Question: I am new to iOS development. Currently, I am trying to get data from a .plist file and showing on . While running the application, Xcode didn't provide any error, But my application shows nothing but this

Here is my code
'''
#import <UIKit/UIKit.h>
@interface TestAppTableViewController : UITableViewController
@property (nonatomic,strong) NSArray *content;
@end
'''
'''
#import "TestAppTableViewController.h"
@interface TestAppTableViewController ()
@end
@implementation TestAppTableViewController
@synthesize content = _content;
- (NSArray *) content{
if (!_content) {
_content = [[NSArray alloc]initWithContentsOfFile:[[NSBundle mainBundle] pathForResource:@"Data" ofType:@"plist"]];
}
return _content;
}
- (id)initWithStyle:(UITableViewStyle)style
{
self = [super initWithStyle:style];
if (self) {
// Custom initialization
}
return self;
}
- (void)viewDidLoad
{
[super viewDidLoad];
// Uncomment the following line to preserve selection between presentations.
// self.clearsSelectionOnViewWillAppear = NO;
// Uncomment the following line to display an Edit button in the navigation bar for this view controller.
// self.navigationItem.rightBarButtonItem = self.editButtonItem;
}
- (void)didReceiveMemoryWarning
{
[super didReceiveMemoryWarning];
// Dispose of any resources that can be recreated.
}
#pragma mark - Table view data source
- (NSInteger)numberOfSectionsInTableView:(UITableView *)tableView
{
// Return the number of sections.
return 0;
}
- (NSInteger)tableView:(UITableView *)tableView numberOfRowsInSection:(NSInteger)section
{
// Return the number of rows in the section.
return [self.content count];
}
- (UITableViewCell *)tableView:(UITableView *)tableView cellForRowAtIndexPath:(NSIndexPath *)indexPath
{
static NSString *CellIdentifier = @"Cell";
UITableViewCell *cell = [tableView dequeueReusableCellWithIdentifier:CellIdentifier forIndexPath:indexPath];
// Configure the cell...
cell.textLabel.text = [[self.content objectAtIndex:indexPath.row]valueForKey:@"city"];
cell.detailTextLabel.text = [[self.content objectAtIndex:indexPath.row]valueForKey:@"state"];
return cell;
}
'''
'''
<?xml version="1.0" encoding="UTF-8"?>
<!DOCTYPE plist PUBLIC "-//Apple//DTD PLIST 1.0//EN" "http://www.apple.com/DTDs/PropertyList-1.0.dtd">
<plist version="1.0">
<array>
<dict>
<key>city</key>
<string>New York</string>
<key>state</key>
<string>NY</string>
<key>cityText</key>
<string>This is the description of the city that goes in the tex view just testing.</string>
</dict>
<dict>
<key>city</key>
<string>Los Angeles</string>
<key>state</key>
<string>CA</string>
<key>cityText</key>
<string>This the second item&apos;s textview</string>
</dict>
<dict>
<key>city</key>
<string>Chicago</string>
<key>state</key>
<string>IL</string>
<key>cityText</key>
<string>here is the text view description for the third item.</string>
</dict>
<dict>
<key>city</key>
<string>Sandiago</string>
<key>state</key>
<string>CA</string>
<key>cityText</key>
<string>Here is another city from california</string>
</dict>
<dict>
<key>city</key>
<string>Talahasy</string>
<key>state</key>
<string>FL</string>
<key>cityText</key>
<string>Talahasy is the capital of the florida state.</string>
</dict>
<dict>
<key>city</key>
<string>Boise</string>
<key>state</key>
<string>Idaho</string>
<key>cityText</key>
<string>boise is the capital of idaho and i have no idea where that is.</string>
</dict>
</array>
</plist>
'''
I didn't able to figure out the problem. So, my question is what is the problem in my code ? How can I show the data from plist file ? I browsed the previous question's in stackoverflow but that didn't helped me.
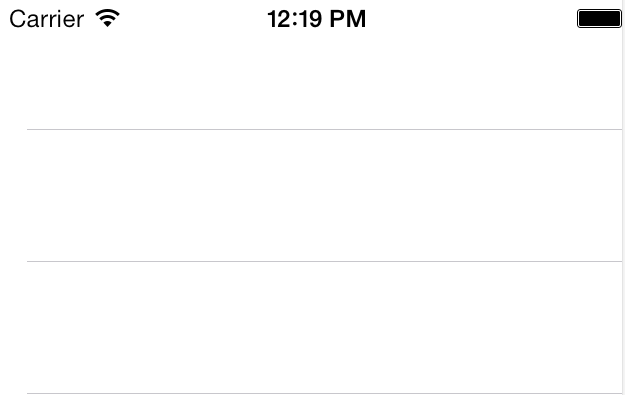
Answer: Your tableview needs at least one section-
'''
- (NSInteger)numberOfSectionsInTableView:(UITableView *)tableView
{
// Return the number of sections.
return 1;// make this 1
}
'''
also try using objectForKey instead like this (although its automatically invoked if key doesn't start with @ according to documentation) and type cast to be sure.
'''
cell.textLabel.text = (NSString*)[[self.content objectAtIndex:indexPath.row] objectForKey:@"city"];
cell.detailTextLabel.text = (NSString*)[[self.content objectAtIndex:indexPath.row] objectForKey:@"state"];
'''
If you are still getting nothing then it would be worth checking that content actually contains the plist data. In your , before you return it may be worth logging the count of . Also confirm that